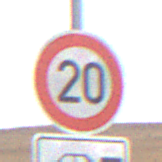
Verkehrszeichen: Geschwindigkeit20
Zusatzzeichen unten: HinweisDurchSinnbild15
Umgebung: Outdoor, Nature
Tageszeit: MorningAfternoon
Wetter: Overcast
Licht: Natural
Jahreszeit: NotSpecified
Kontrast: LowContrast